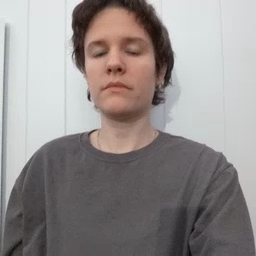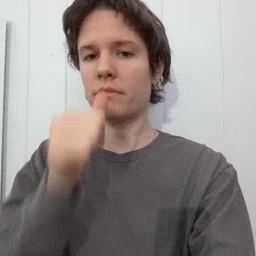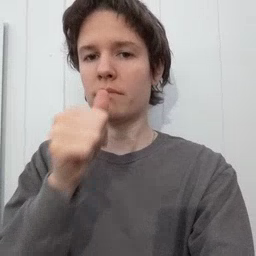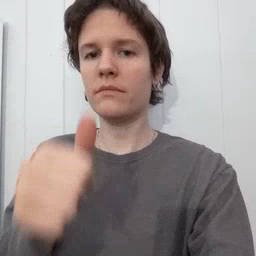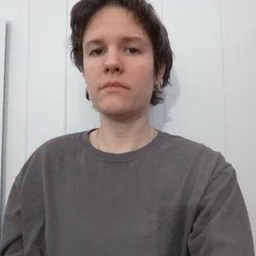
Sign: nuts